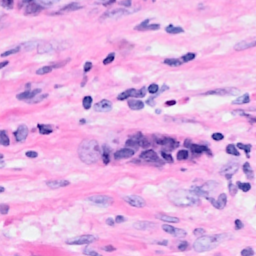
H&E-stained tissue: Breast